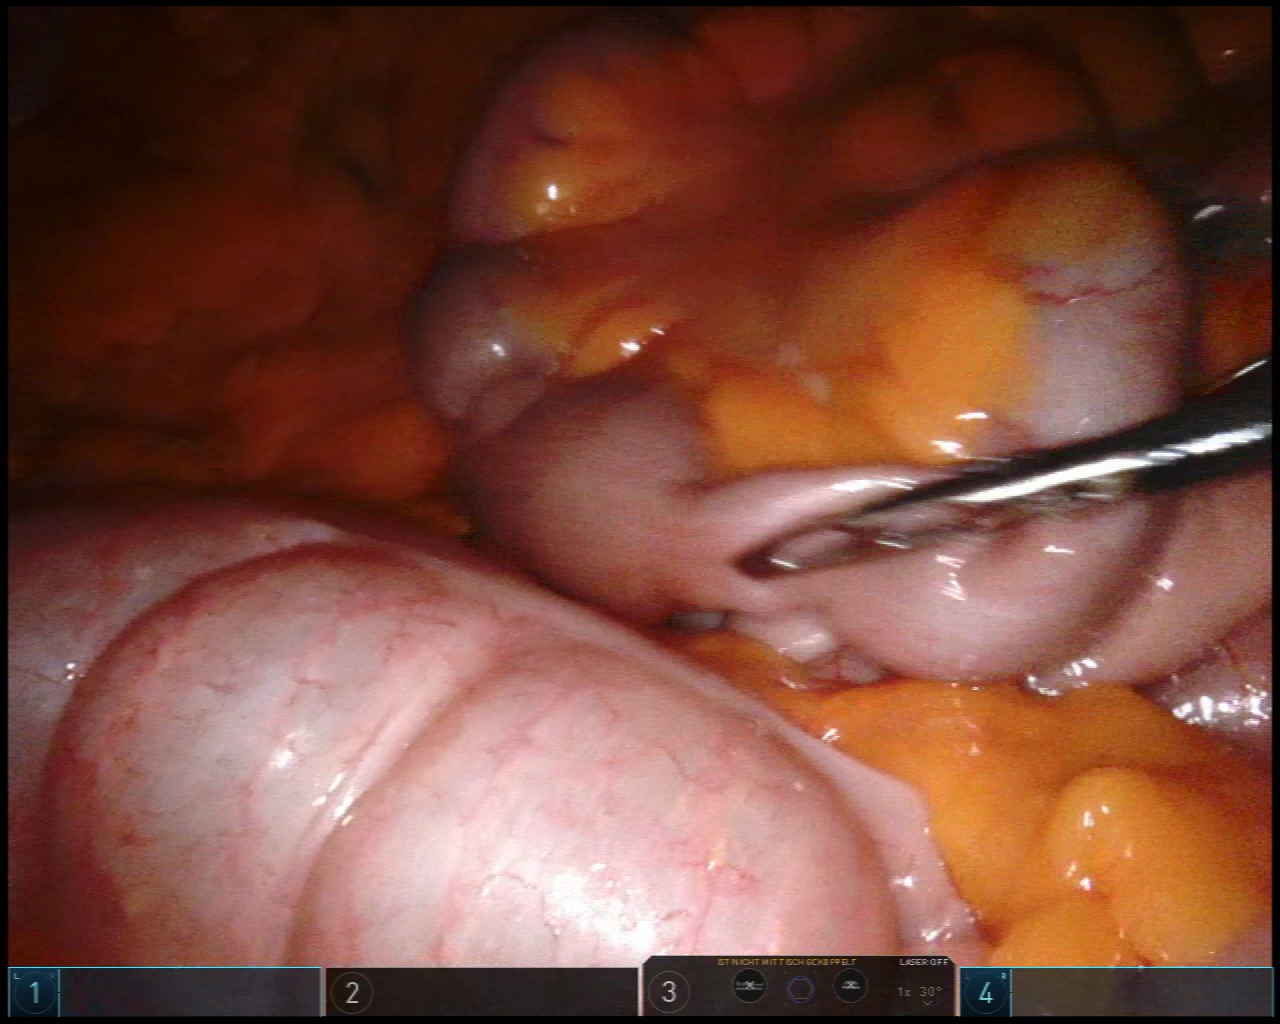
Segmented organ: colon
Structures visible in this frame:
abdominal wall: no
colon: yes
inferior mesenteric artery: no
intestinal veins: no
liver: no
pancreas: no
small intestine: yes
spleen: no
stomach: no
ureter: no
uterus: no
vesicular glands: no